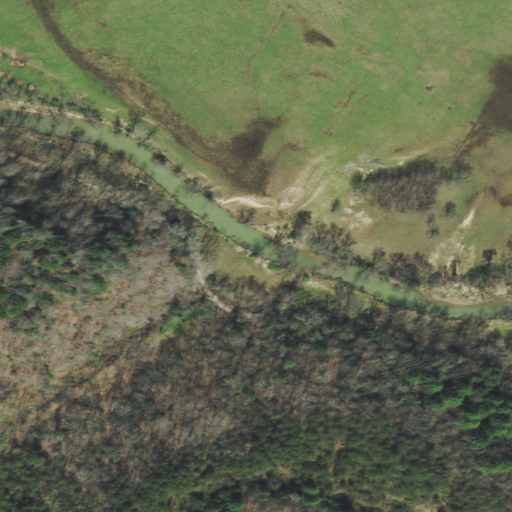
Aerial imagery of valley in Tennessee named Charlie Hollow containing deciduous forest, mixed forest, pasture, grassland, barren land, and evergreen forest